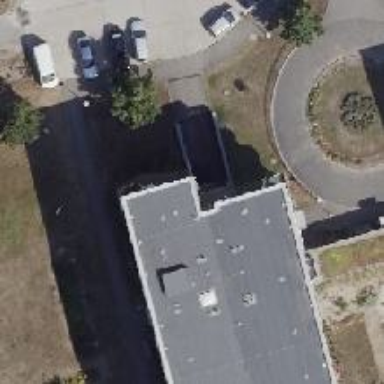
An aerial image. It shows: Parking entrance.